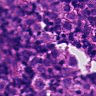
Metastatic tissue present: yes